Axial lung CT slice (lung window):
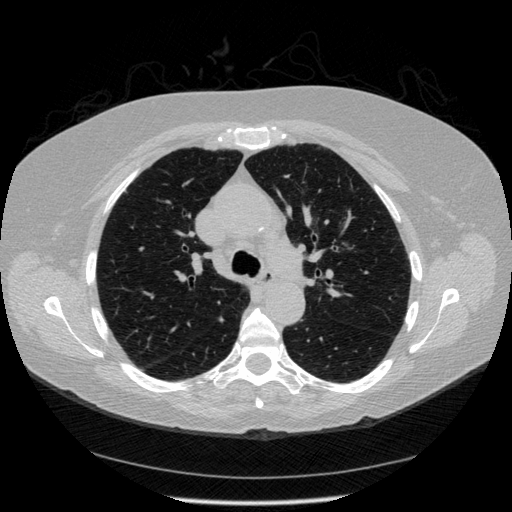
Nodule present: no